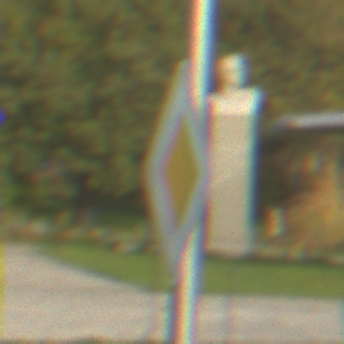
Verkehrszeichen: Vorfahrtsstrasse
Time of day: SunriseSunset
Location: Outdoor (Special)
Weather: Clear
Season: NotSpecified
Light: Natural